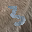
Label: 3